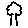
Label: tree